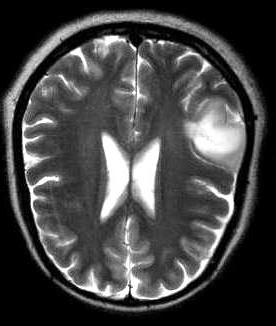
Label: notumor